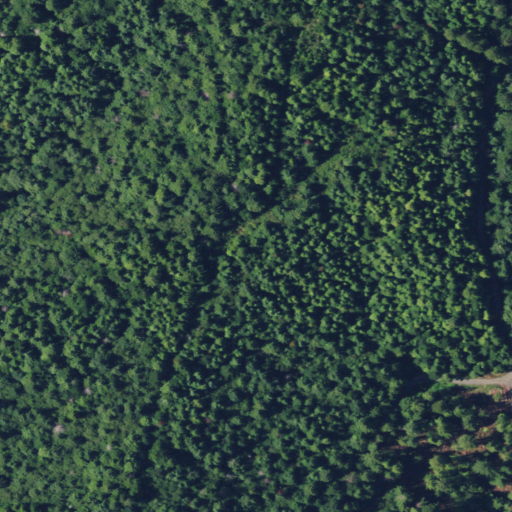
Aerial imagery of mountain in California named Cape Horn containing evergreen forest, mixed forest, and deciduous forest